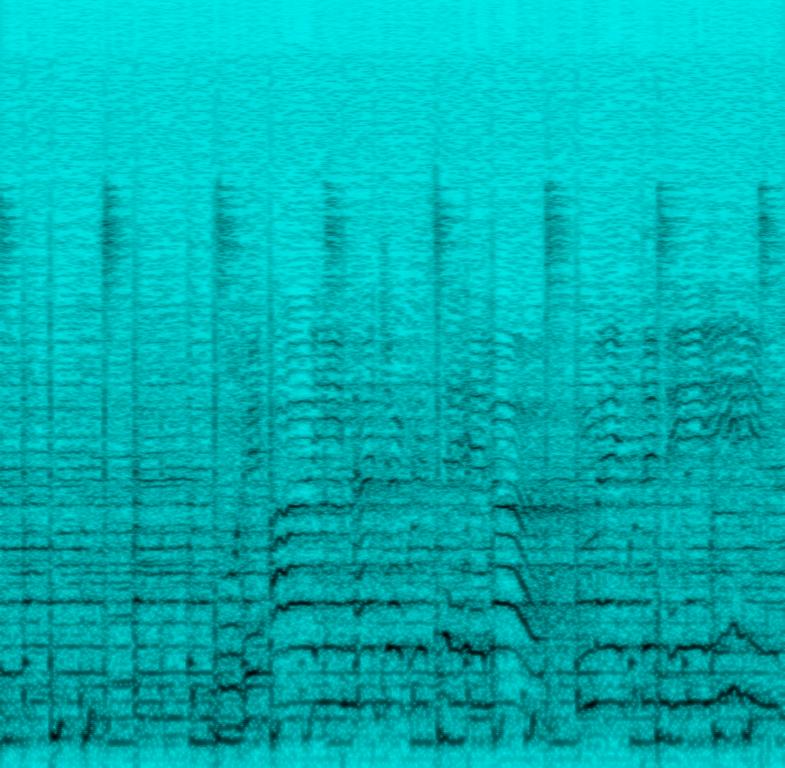
Someone is playing tablas and a tambourine along with string instruments playing a melody in the background. The male higher register voice is singing the same melody as the string instruments. This song may be playing in an old hindi movie-scene.